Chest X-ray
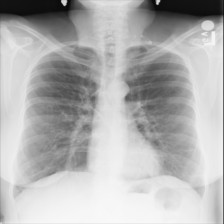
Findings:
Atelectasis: negative
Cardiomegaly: negative
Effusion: negative
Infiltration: negative
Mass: negative
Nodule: negative
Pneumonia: negative
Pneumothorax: negative
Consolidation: negative
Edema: negative
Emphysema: negative
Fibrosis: negative
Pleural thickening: negative
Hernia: negative